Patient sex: F
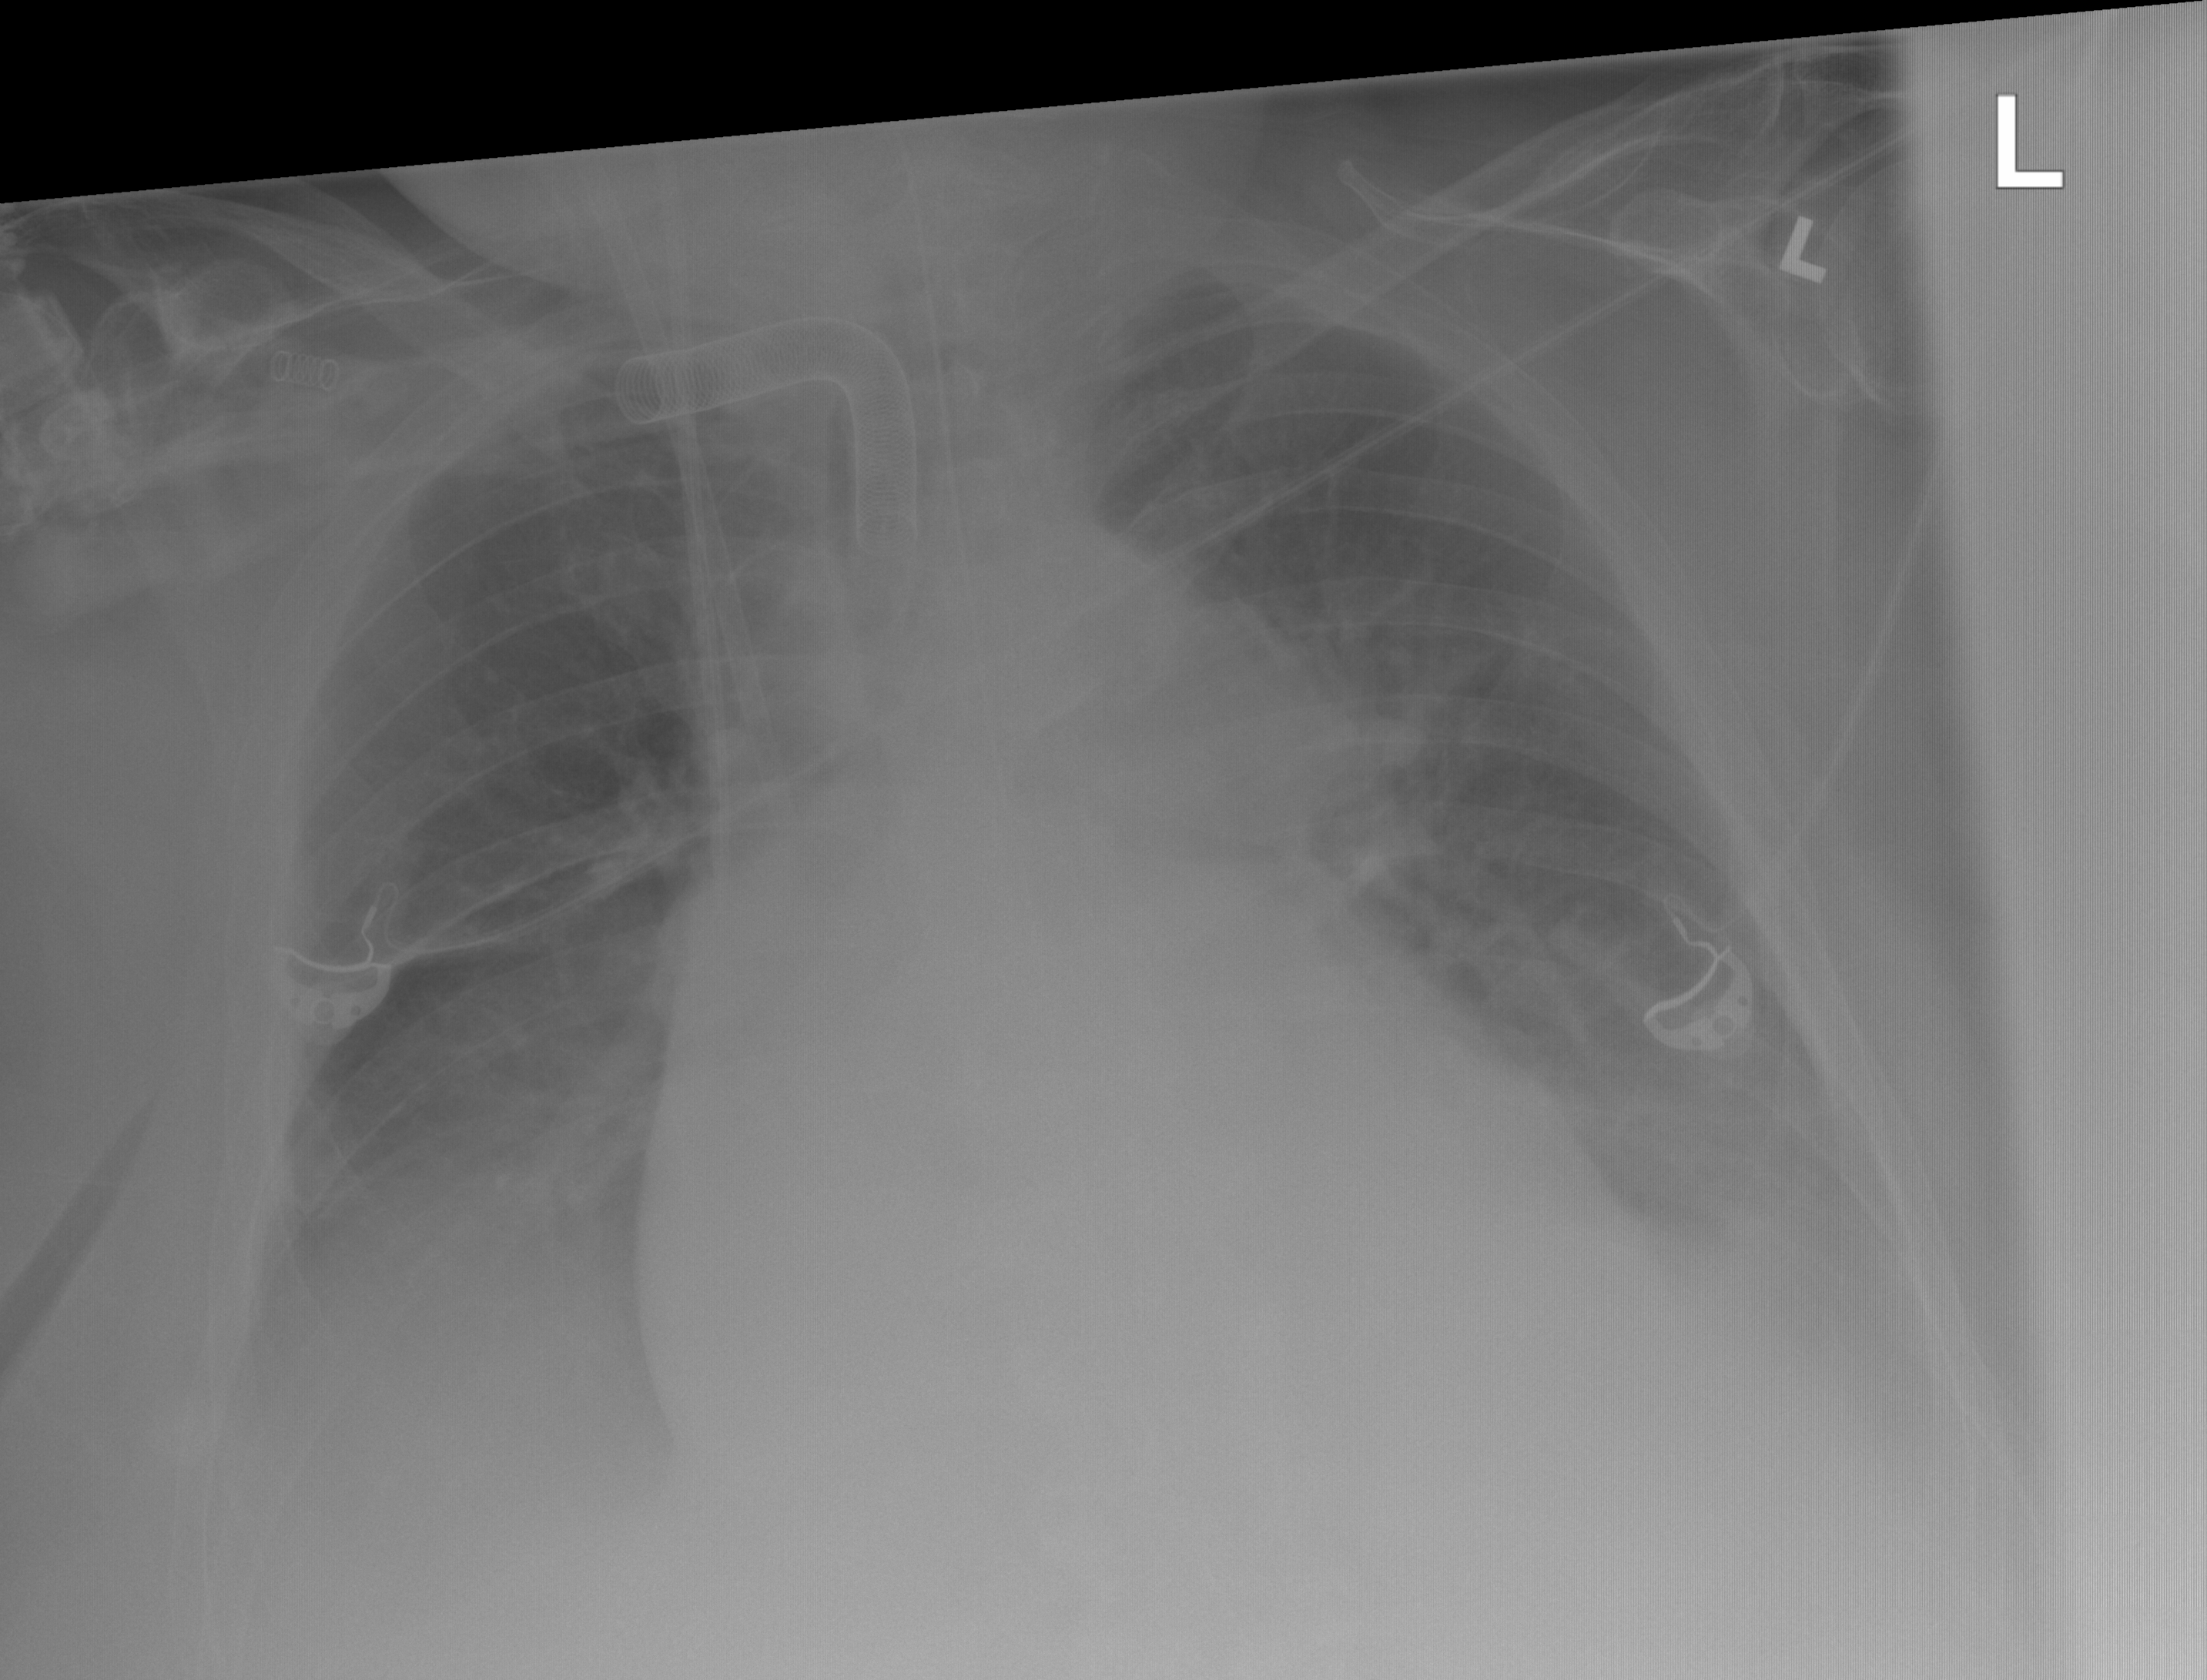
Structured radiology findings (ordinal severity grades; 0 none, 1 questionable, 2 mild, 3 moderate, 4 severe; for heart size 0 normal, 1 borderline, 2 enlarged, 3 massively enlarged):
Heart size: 2
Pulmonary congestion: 0
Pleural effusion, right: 0
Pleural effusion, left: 2
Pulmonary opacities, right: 0
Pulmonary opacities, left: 0
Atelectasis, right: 0
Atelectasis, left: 2